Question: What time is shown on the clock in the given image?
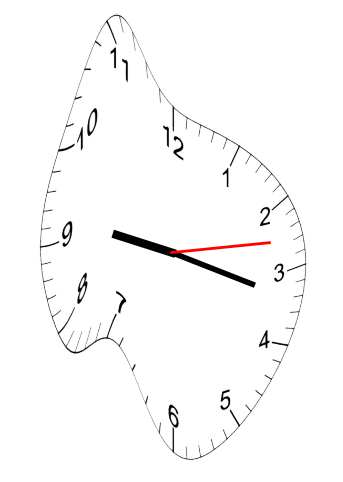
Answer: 09:17:13